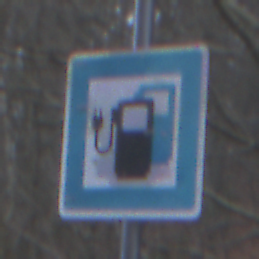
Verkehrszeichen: LadestationFuerElektrofahrzeuge
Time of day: MorningAfternoon
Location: Outdoor (Nature)
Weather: Overcast
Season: Winter
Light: Natural